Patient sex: M
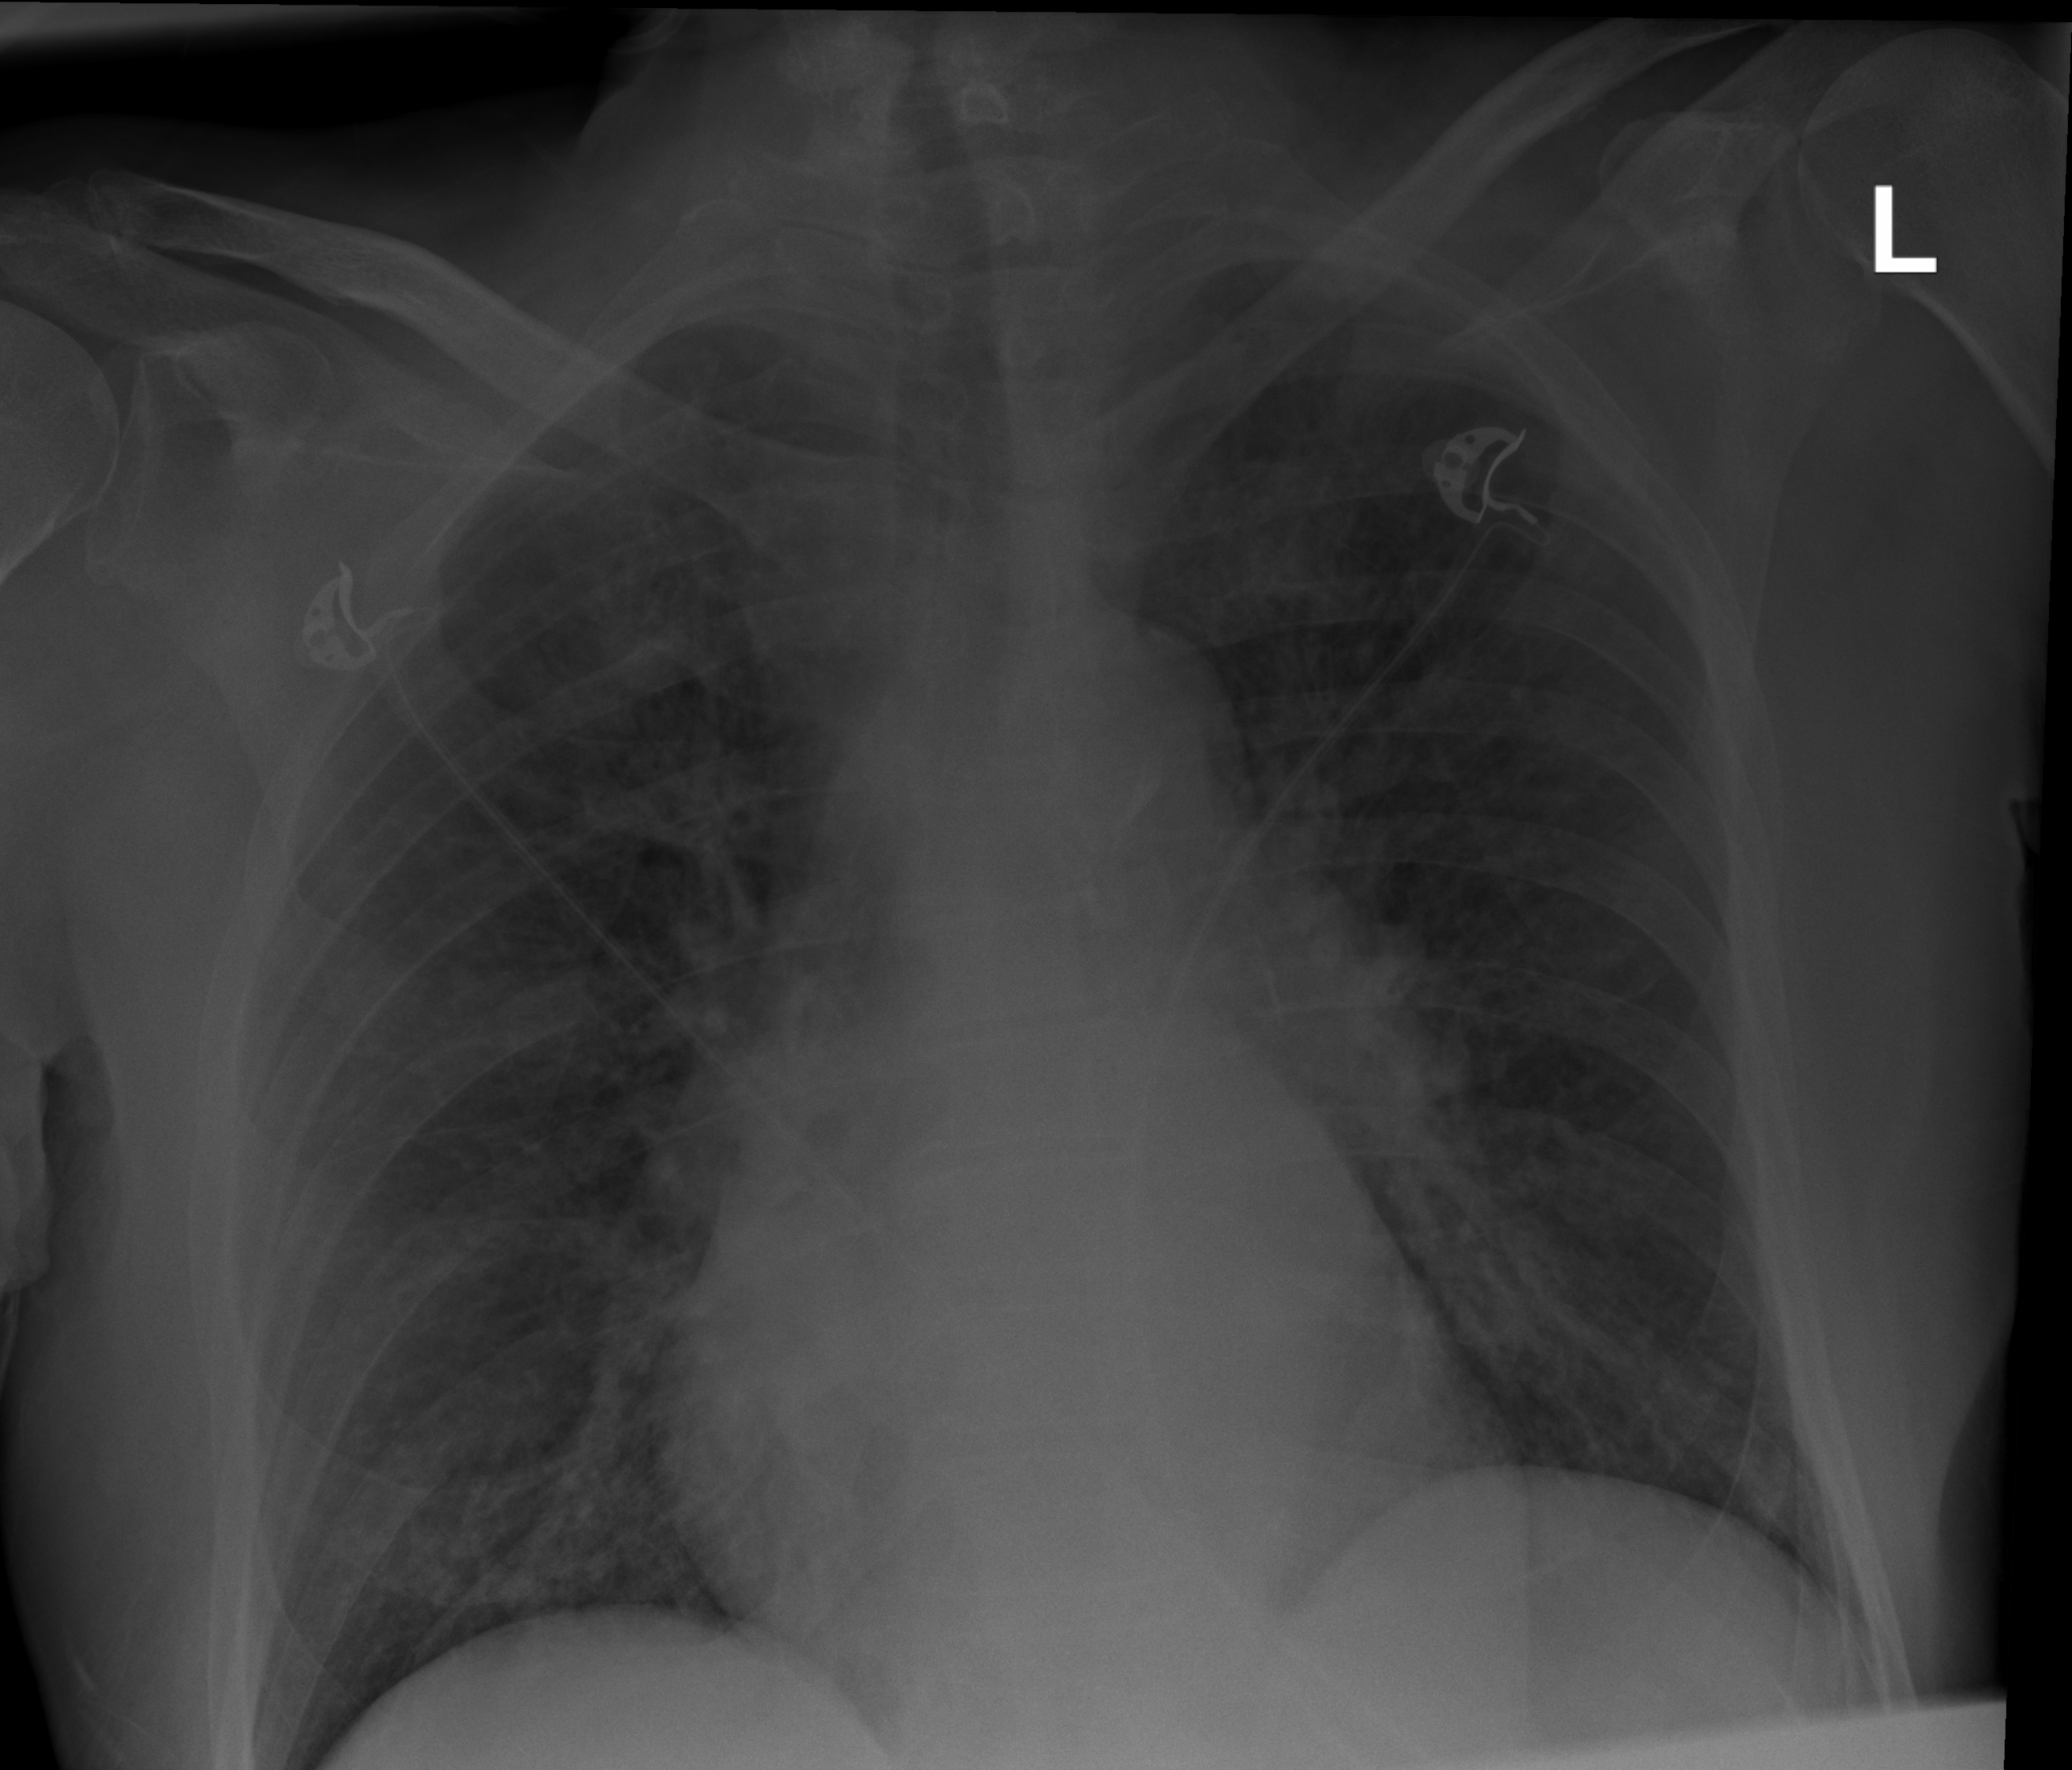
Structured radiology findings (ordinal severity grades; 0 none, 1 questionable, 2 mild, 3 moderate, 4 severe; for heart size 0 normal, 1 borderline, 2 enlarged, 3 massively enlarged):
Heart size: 0
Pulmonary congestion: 2
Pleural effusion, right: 0
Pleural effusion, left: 0
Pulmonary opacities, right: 3
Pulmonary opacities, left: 2
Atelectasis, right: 0
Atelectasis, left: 0